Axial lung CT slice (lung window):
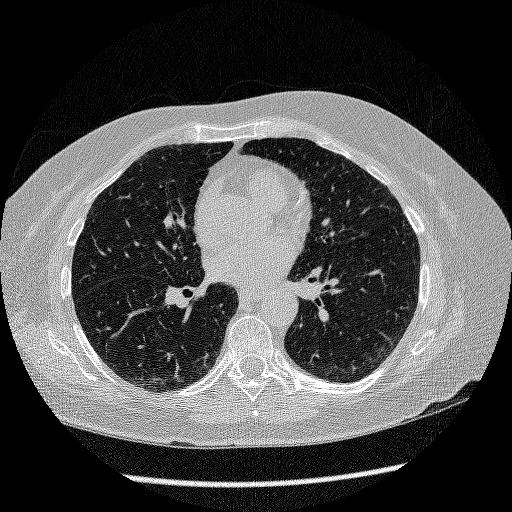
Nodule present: no